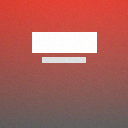
Screen state: on